Question: im already finished with the site but i got a lil problem.
i would like to put three hover boxes on the top of the icon box and text as u can see on this pic.

the problem is that if i do a new div box its on top of the #webicons box .
would be nice if ya could !
Here is the actual status. <URL>
jsfiddle.net/D6V6R/
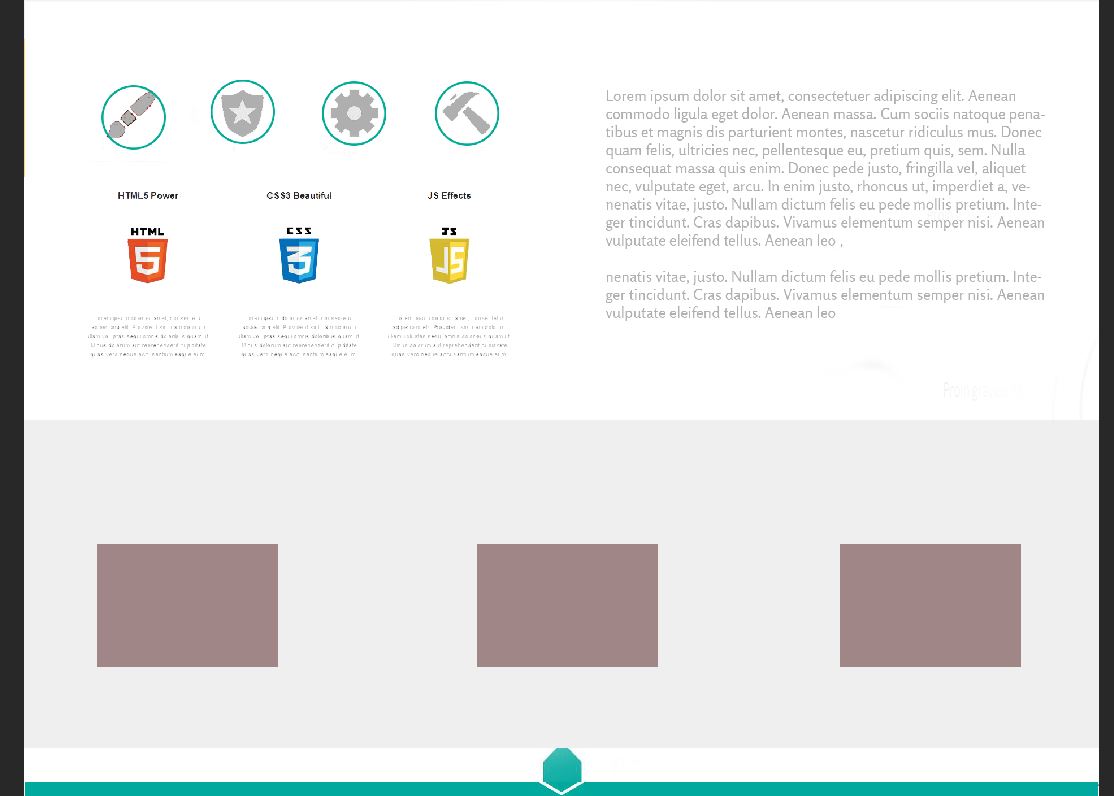
Answer: This solution work's though I dont think your 'li's in the '#referenzbox' are the correct dimensions as currently they are too big for all to fit on one line.
Currently the container has a 'width' of '1200px' and the three 'li's at '400px' plus 'padding' are to wide for this.
If you 'white-space: nowrap;' on '#referenzbox ul' you can see this issue.
Personally, I would close '#block-container' just before '#referenzbox' and set 'width: 100%;' on this '#referenzbox'.
You can adjust the sizes to fit your needs.
'''
#referenzbox {
height: 400px;
background-color: red;
clear: both;
width: 100%;
}
.webdesignbox {
max-width: 520px;
float: left;
min-height: 545px;
margin-bottom: 30px;
}
'''
In short, as you floated the icons, you needed to clear them on the next 'div' with 'clear: both;'